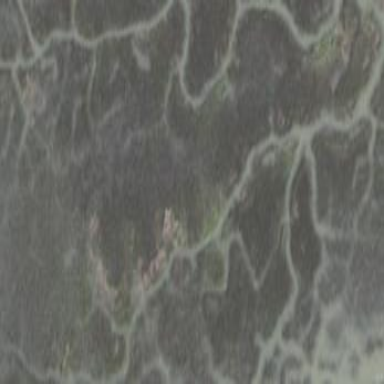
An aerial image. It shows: Saltmarsh wetland with tidal influence.